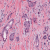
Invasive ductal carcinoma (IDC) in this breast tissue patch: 1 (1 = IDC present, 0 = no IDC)